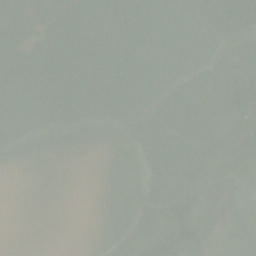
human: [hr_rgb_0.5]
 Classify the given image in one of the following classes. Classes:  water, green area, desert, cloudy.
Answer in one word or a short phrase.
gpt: cloudy